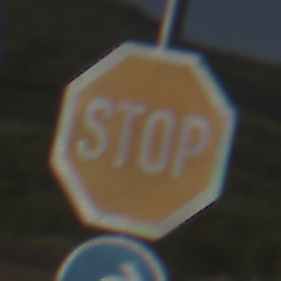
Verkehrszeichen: Stop
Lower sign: VorgeschriebeneFahrtrichtungRechts
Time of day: MorningAfternoon
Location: Outdoor (RoadRail)
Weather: PartlyCloudy
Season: NotSpecified
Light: Natural